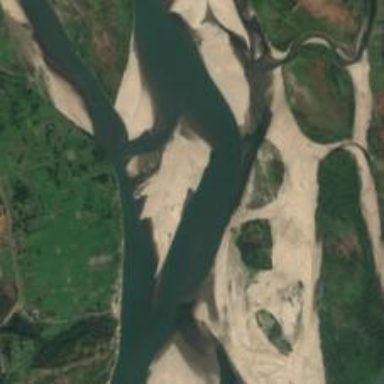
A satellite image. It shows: Beautiful river scene.